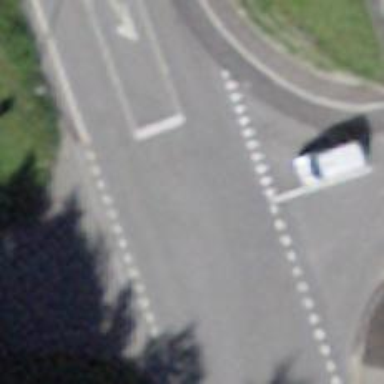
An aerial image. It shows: Primary road with asphalt surface.